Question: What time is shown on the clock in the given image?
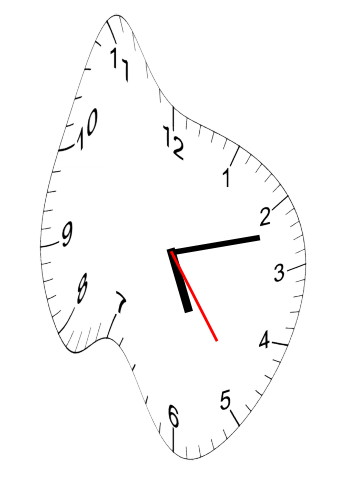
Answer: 05:12:24